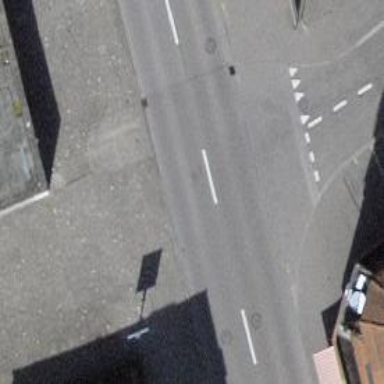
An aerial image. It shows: Tertiary road with asphalt surface and sidewalks on both sides.